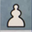
Piece: wP